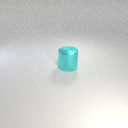
large cyan metal cylinder